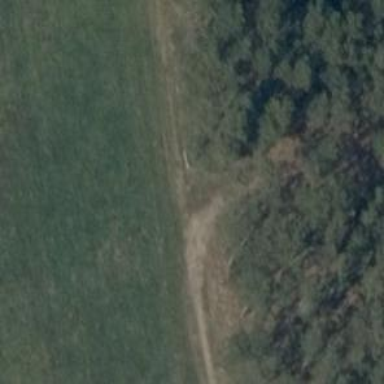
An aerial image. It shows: Dirt track with grade 4 tracktype.